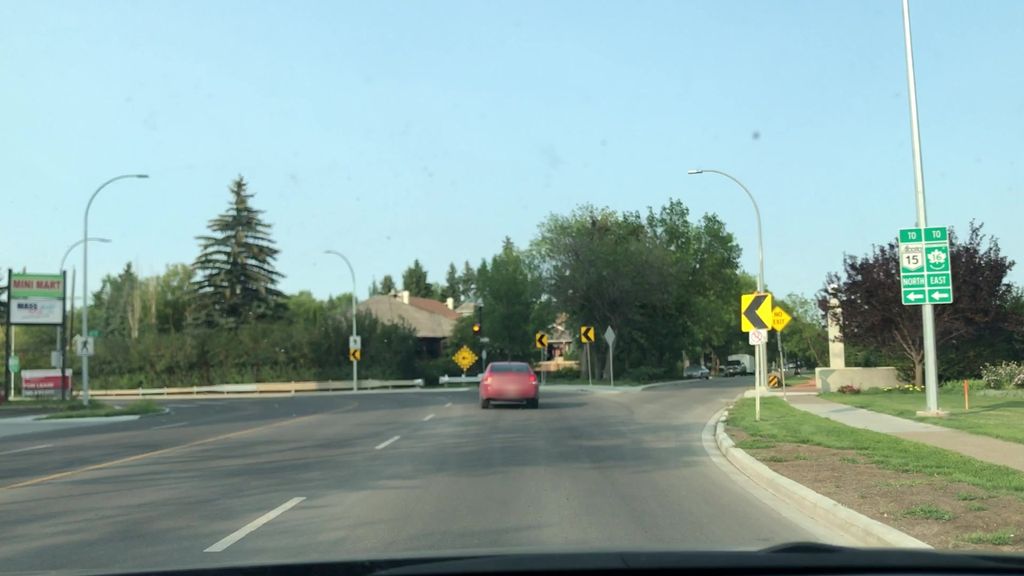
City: edmonton